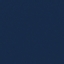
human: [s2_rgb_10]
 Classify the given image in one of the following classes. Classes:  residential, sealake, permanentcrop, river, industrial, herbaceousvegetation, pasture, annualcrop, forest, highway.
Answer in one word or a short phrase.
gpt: SeaLake